This grayscale texture is a bearing vibration snapshot reshaped row-by-row into a square image. What is the most likely bearing condition (normal, inner_race, outer_race, ball)?
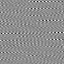
Answer: outer_race